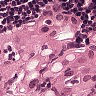
Metastatic tissue present: yes